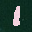
Label: 1